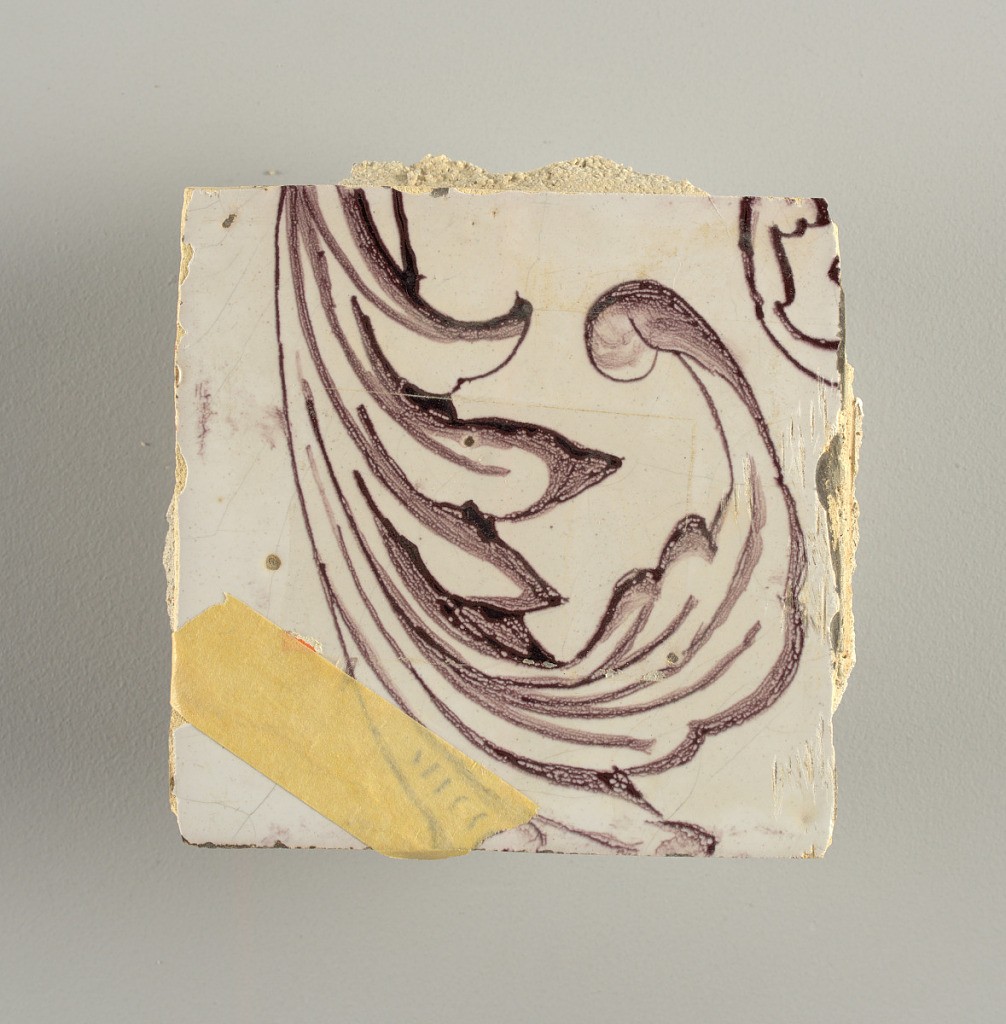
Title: Tile wall facing
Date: ca. 1725
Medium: Tin-glazed earthenware, underglaze
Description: Horizontal rectangle.  Thirty tiles wide and twenty-three tiles high with opening for fireplace eleven tiles wide and ten high.  Foliage arabesques disposed about three vertical axes from which are emphazised by urns at center and right, and at left by the figure of a standing woman carrying an infant on her arm and accompanied by two children.